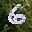
Label: 6